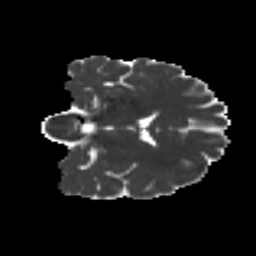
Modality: MD
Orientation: coronal
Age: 44
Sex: male
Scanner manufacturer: ge
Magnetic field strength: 3 T
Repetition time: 7.8 s
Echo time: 0.0613 s